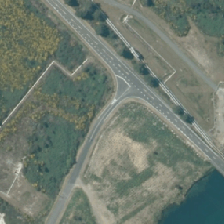
Land cover: deciduous_hardwood